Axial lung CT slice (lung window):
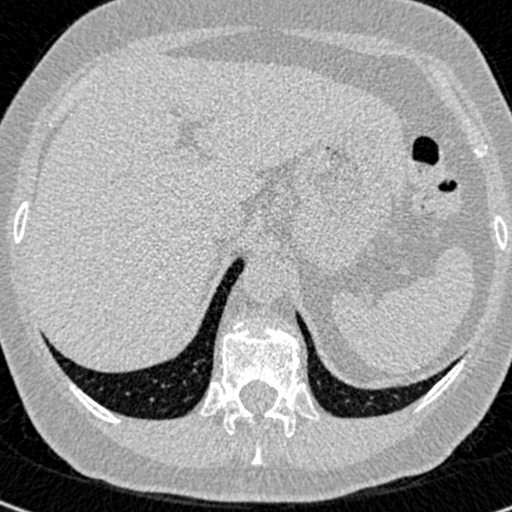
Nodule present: no